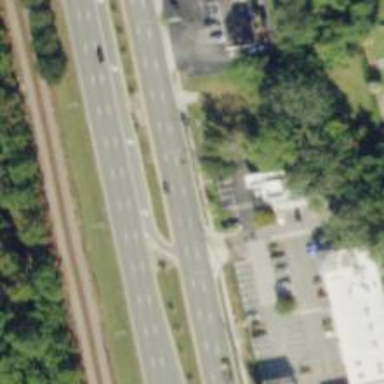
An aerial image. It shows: Trunk link highway.